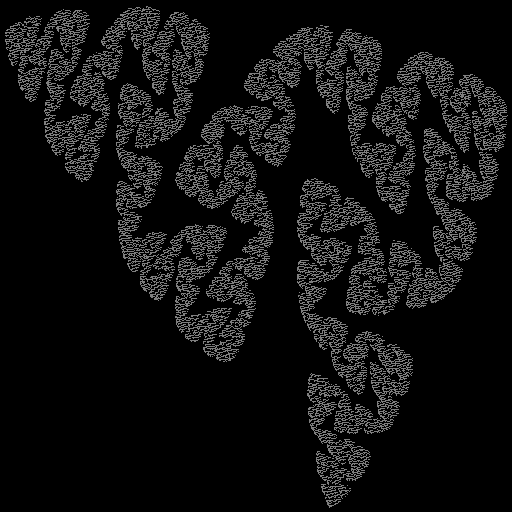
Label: a1